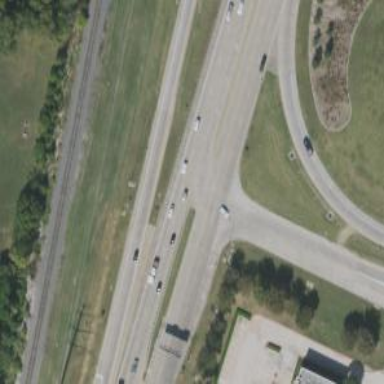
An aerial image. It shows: Secondary road with frontage road.